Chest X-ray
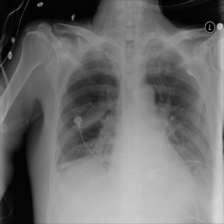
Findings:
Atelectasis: negative
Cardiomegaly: negative
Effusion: negative
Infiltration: negative
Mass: negative
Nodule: negative
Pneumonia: negative
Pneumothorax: negative
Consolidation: negative
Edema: negative
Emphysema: negative
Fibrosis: negative
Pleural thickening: negative
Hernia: negative